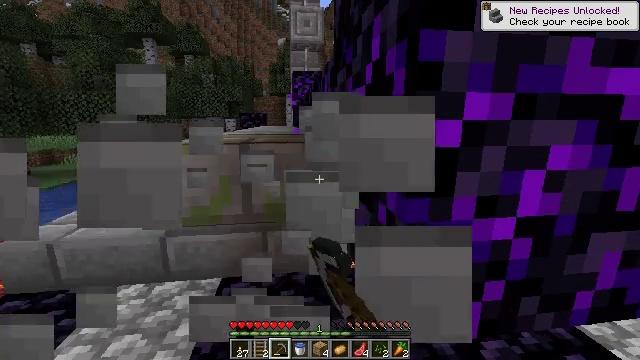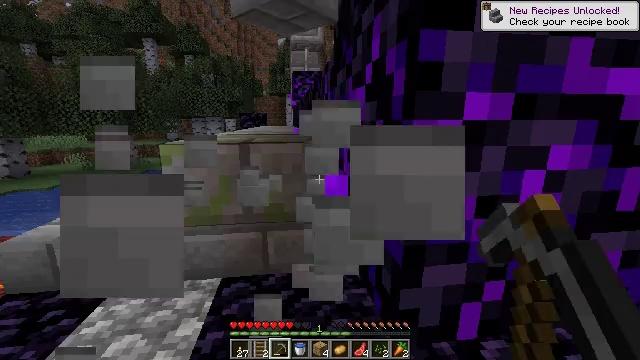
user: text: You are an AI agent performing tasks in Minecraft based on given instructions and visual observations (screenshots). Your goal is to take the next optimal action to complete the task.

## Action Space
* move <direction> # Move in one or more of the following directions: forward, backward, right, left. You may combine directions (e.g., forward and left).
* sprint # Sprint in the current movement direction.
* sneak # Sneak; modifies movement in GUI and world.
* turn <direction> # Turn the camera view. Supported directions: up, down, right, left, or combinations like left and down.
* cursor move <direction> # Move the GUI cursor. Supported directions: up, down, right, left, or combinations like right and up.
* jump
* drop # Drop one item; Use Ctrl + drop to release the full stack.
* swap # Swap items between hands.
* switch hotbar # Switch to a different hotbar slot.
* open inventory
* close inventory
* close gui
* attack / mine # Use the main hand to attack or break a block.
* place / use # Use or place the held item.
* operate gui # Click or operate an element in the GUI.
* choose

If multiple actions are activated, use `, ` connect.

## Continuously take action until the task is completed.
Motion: motion action
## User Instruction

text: Attack the stone brick slab to gather it.
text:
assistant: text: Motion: attack / mine
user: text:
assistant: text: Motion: attack / mine